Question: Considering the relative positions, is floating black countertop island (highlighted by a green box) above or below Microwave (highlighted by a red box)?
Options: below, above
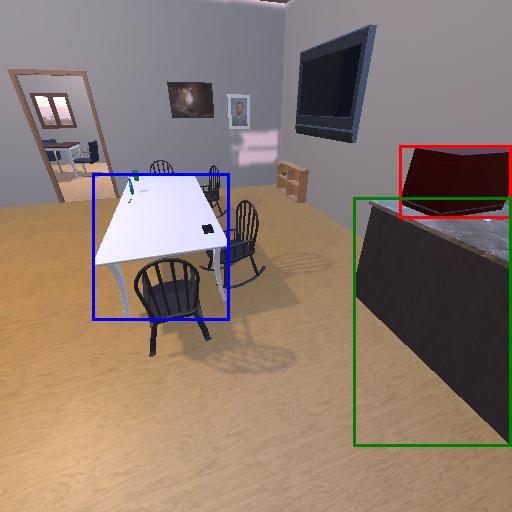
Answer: below